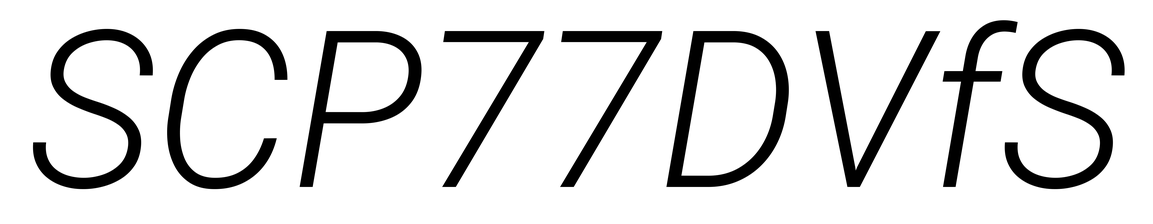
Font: Roboto-Italic_Light_Italic